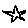
Label: star